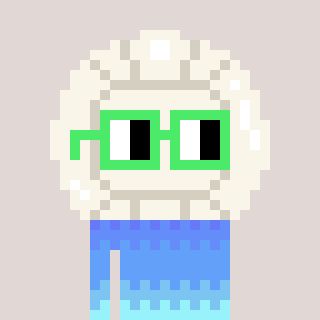
a pixel art character with square light green glasses, a volleyball-shaped head and a orange-colored body on a warm background